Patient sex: M
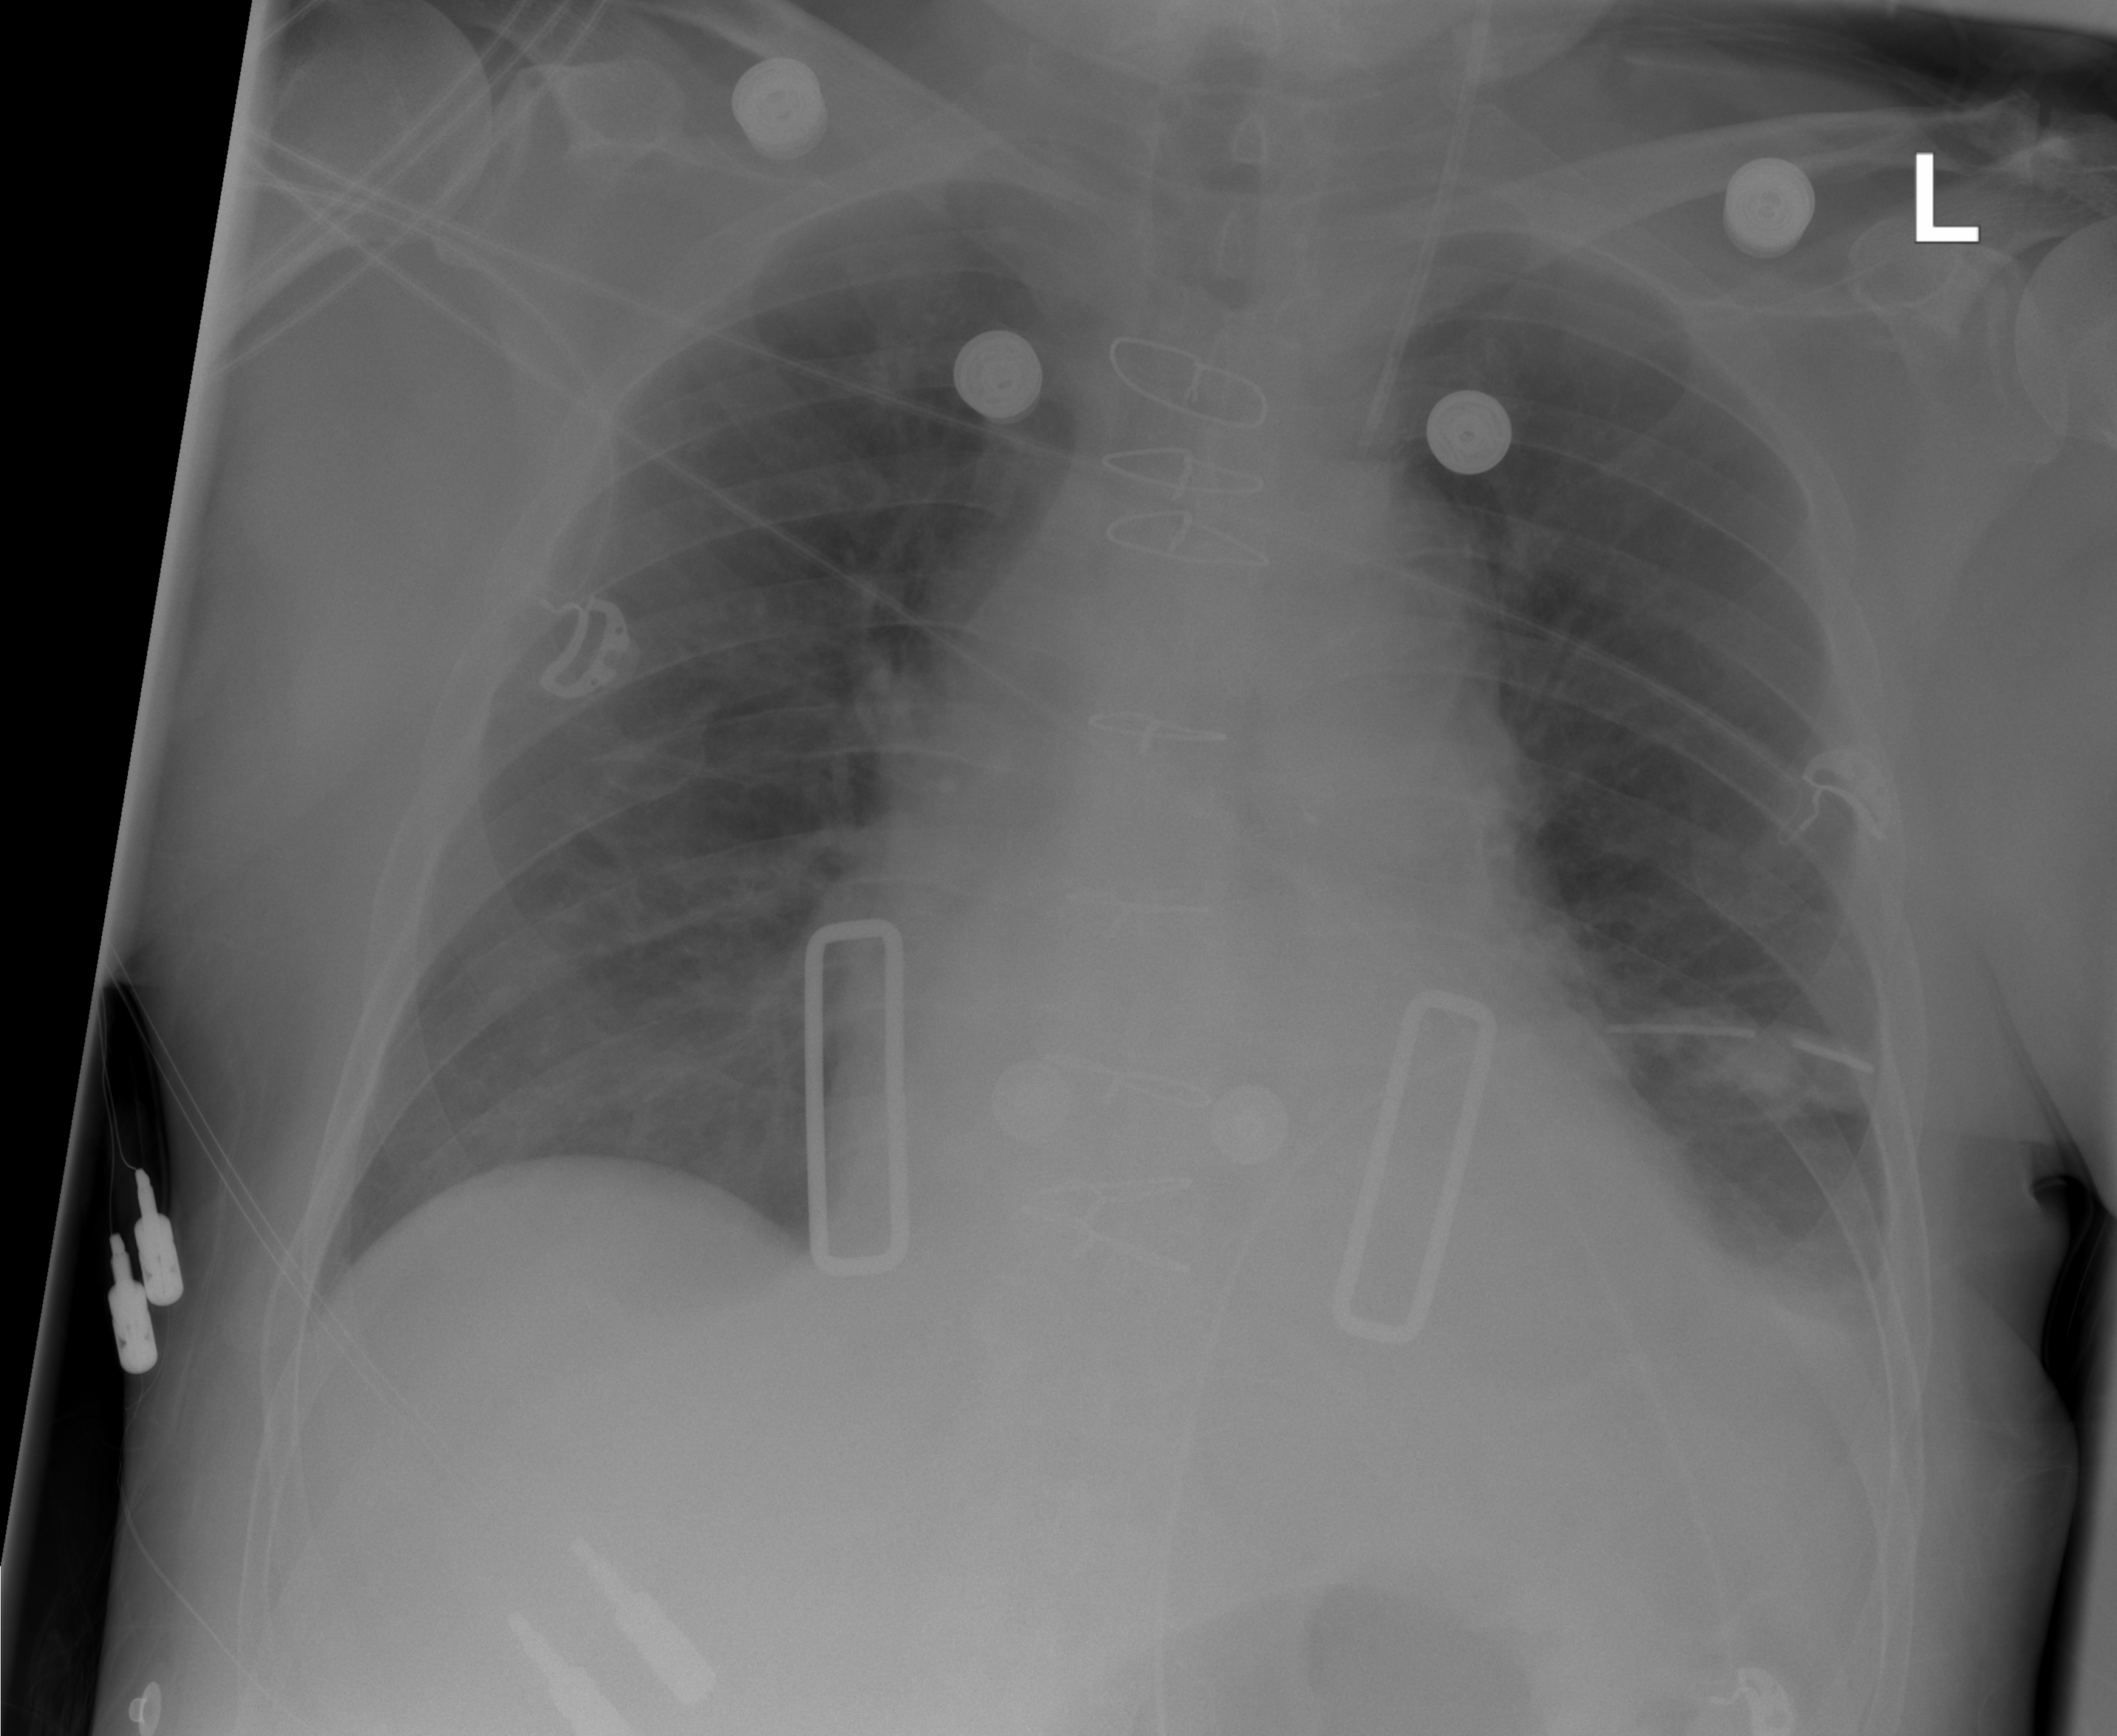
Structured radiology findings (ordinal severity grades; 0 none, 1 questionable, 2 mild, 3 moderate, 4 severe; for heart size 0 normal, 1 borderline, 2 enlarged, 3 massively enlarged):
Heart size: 0
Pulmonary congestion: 0
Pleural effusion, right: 1
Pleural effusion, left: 1
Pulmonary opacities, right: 0
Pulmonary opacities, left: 0
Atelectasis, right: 1
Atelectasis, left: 1